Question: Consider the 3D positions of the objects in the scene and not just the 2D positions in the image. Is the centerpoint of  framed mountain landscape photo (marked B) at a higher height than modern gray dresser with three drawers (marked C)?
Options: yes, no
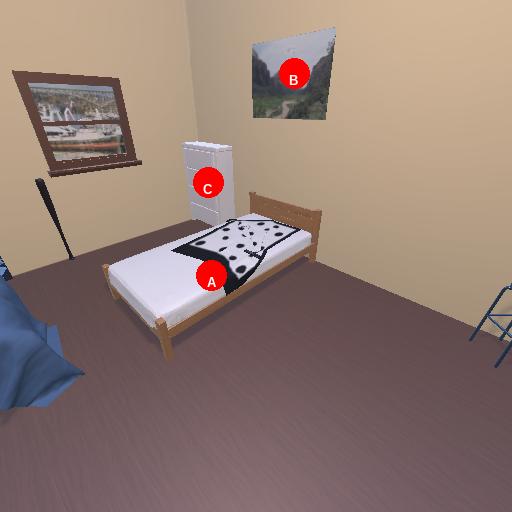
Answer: yes